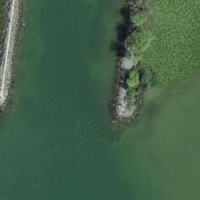
EUNIS habitat code: 14
Species observed at this site:
Corvus corone
Alcedo atthis
Sylvia borin
Botaurus stellaris
Bucephala clangula
Aegithalos caudatus
Sylvia atricapilla
Larus cachinnans
Spinus spinus
Poecile palustris
Larus michahellis
Ardea purpurea
Cygnus olor
Ardea alba
Erithacus rubecula
Cuculus canorus
Dryocopus martius
Phoenicurus ochruros
Phoenicurus phoenicurus
Corvus corax
Anas acuta
Cyanistes caeruleus
Riparia riparia
Sturnus vulgaris
Chloris chloris
Larus canus
Troglodytes troglodytes
Corvus frugilegus
Passer domesticus
Pandion haliaetus
Remiz pendulinus
Mareca penelope
Passer montanus
Turdus merula
Salix alba
Circus aeruginosus
Tachymarptis melba
Spatula clypeata
Nuphar lutea
Mareca strepera
Hirundo rustica
Mergus merganser
Milvus milvus
Milvus migrans
Locustella luscinioides
Turdus pilaris
Oriolus oriolus
Sterna hirundo
Calidris pugnax
Phylloscopus trochilus
Motacilla alba
Delichon urbicum
Tachybaptus ruficollis
Certhia brachydactyla
Podiceps cristatus
Actitis hypoleucos
Anthus trivialis
Turdus philomelos
Anas crecca
Fulica atra
Falco subbuteo
Emberiza citrinella
Anthus spinoletta
Dendrocopos major
Podiceps nigricollis
Prunella modularis
Turdus viscivorus
Falco peregrinus
Buteo buteo
Gallinago gallinago
Chroicocephalus ridibundus
Muscicapa striata
Phylloscopus collybita
Luscinia megarhynchos
Gallinula chloropus
Alauda arvensis
Pica pica
Sitta europaea
Garrulus glandarius
Columba livia
Saxicola rubicola
Falco tinnunculus
Picus viridis
Acrocephalus scirpaceus
Bubulcus ibis
Motacilla cinerea
Acrocephalus arundinaceus
Grus grus
Acrocephalus schoenobaenus
Anas platyrhynchos
Linaria cannabina
Aythya ferina
Streptopelia decaocto
Ixobrychus minutus
Aythya fuligula
Fringilla coelebs
Regulus ignicapilla
Aythya marila
Coloeus monedula
Carduelis carduelis
Nycticorax nycticorax
Columba palumbus
Chlidonias niger
Phalacrocorax carbo
Polygonum aviculare
Dryobates minor
Fringilla montifringilla
Egretta garzetta
Parus major
Columba oenas
Anser anser
Ciconia nigra
Ciconia ciconia
Ichthyaetus melanocephalus
Accipiter nisus